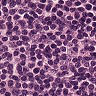
Metastatic tissue present: no